Question: I'm trying to grey out the background when a user clicks on the submit button and show the loading icon over the greyed background.
below is the icon im trying to show, however I'm not able to show the animation, the icon just stays still.

Here is my html:
'''
<div class="container"></div>
<div id="loading-img" style=" z-index: 20;display:none;"></div>
<button id="button">Submit</button>
'''
JS:
'''
$("#button").click(function() {
$("#container").css("opacity",0.5);
$("#loading-img").css({"display": "block"});
}
'''
I'm not sure how exactly to use the css for making the icon animate over the grey background. Any ideas please??
EDIT::::
Fiddle: <URL>
Thanks!
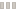
Answer: I reworked the example you provided in the js fiddle : <URL>
### Step 1 :
I renamed your 'container' div to 'overlay', as semantically this div is not a container, but an overlay. I also placed the loader div as a child of this overlay div.
The resulting html is :
'''
<div class="overlay">
<div id="loading-img"></div>
</div>
<div class="content">
<div>Lorem ipsum dolor sit amet, consectetur adipisicing elit. Ea velit provident sint aliquid eos omnis aperiam officia architecto error incidunt nemo obcaecati adipisci doloremque dicta neque placeat natus beatae cupiditate minima ipsam quaerat explicabo non reiciendis qui sit. ...</div>
<button id="button">Submit</button>
</div>
'''
The css of the overlay is the following
'''
.overlay {
background: #e9e9e9; <- I left your 'gray' background
display: none; <- Not displayed by default
position: absolute; <- This and the following properties will
top: 0; make the overlay, the element will expand
right: 0; so as to cover the whole body of the page
bottom: 0;
left: 0;
opacity: 0.5;
}
'''
### Step 2 :
I added some dummy text so as to have something to overlay.
### Step 3 :
Then, in the 'click' handler we just need to the overlay :
'''
$("#button").click(function () {
$(".overlay").show();
});
'''